Chest X-ray. View position: PA
Patient age: 38
Patient sex: F
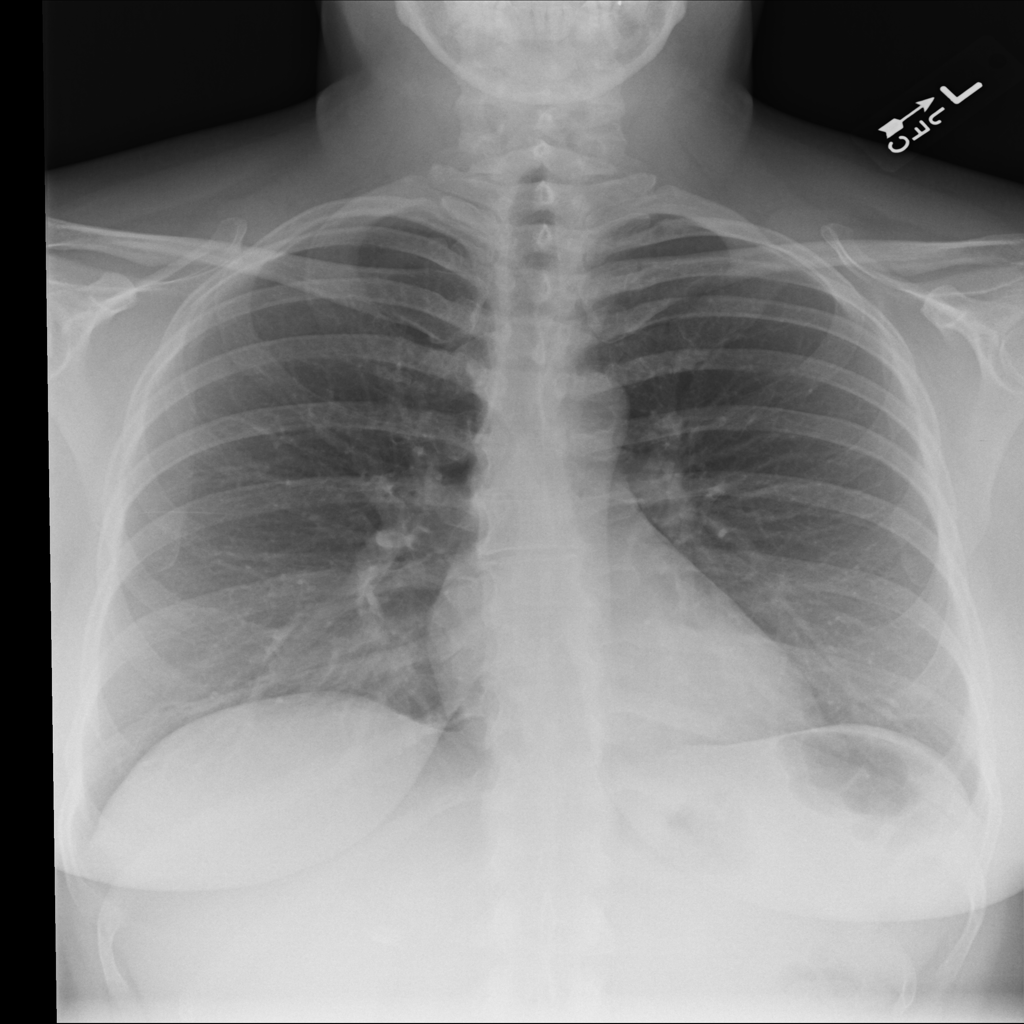
Finding: Pneumothorax